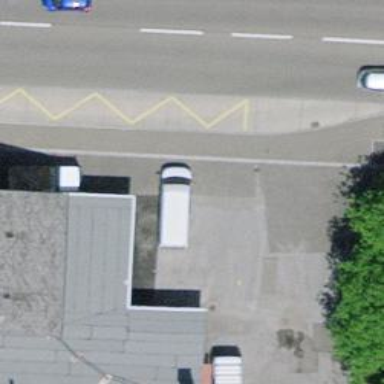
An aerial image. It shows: Platform with shelter for public transport.